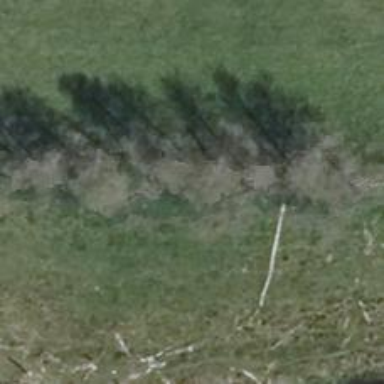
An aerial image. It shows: Row of deciduous broadleaved trees.